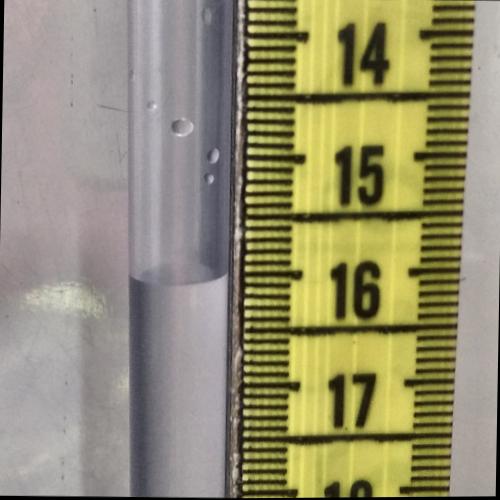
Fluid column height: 16.0 cm